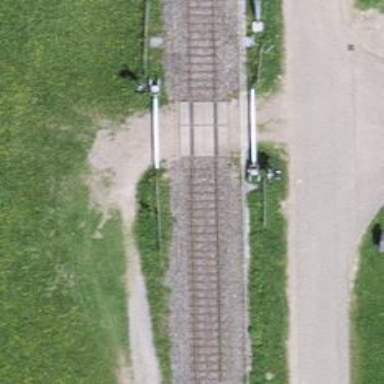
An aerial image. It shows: Level crossing along the railway.